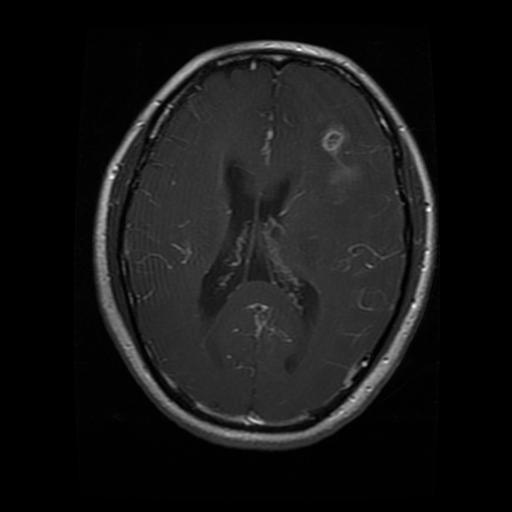
Label: glioma